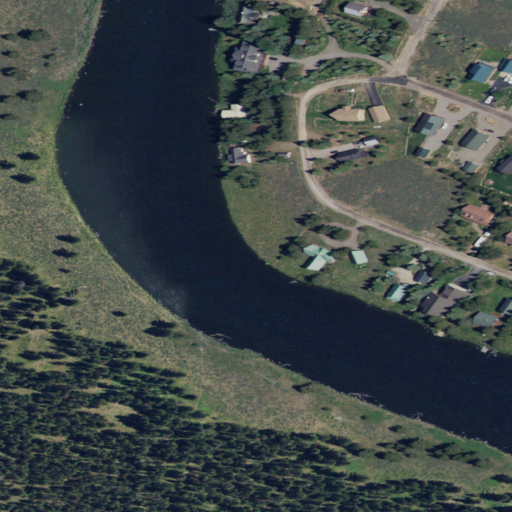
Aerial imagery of valley in Idaho named Box Canyon containing shrub, open water, evergreen forest, open development, low intensity development, medium intensity development, and grassland